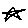
Label: star